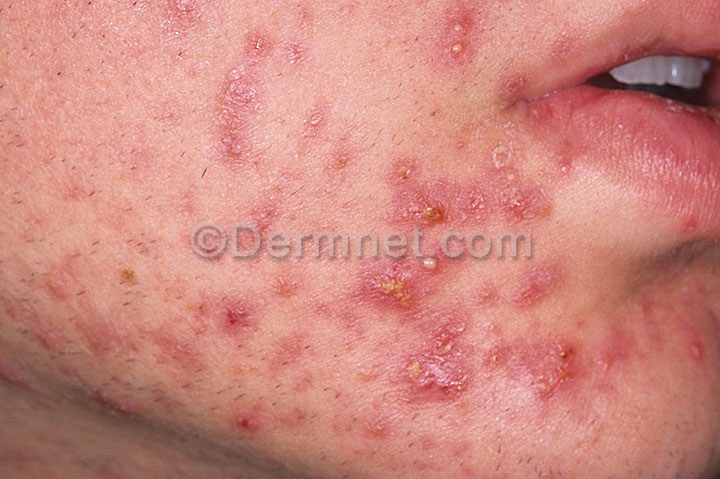
Disease: Acne and Rosacea Photos